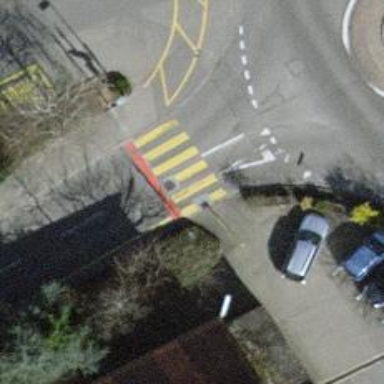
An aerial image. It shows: Marked road crossing.